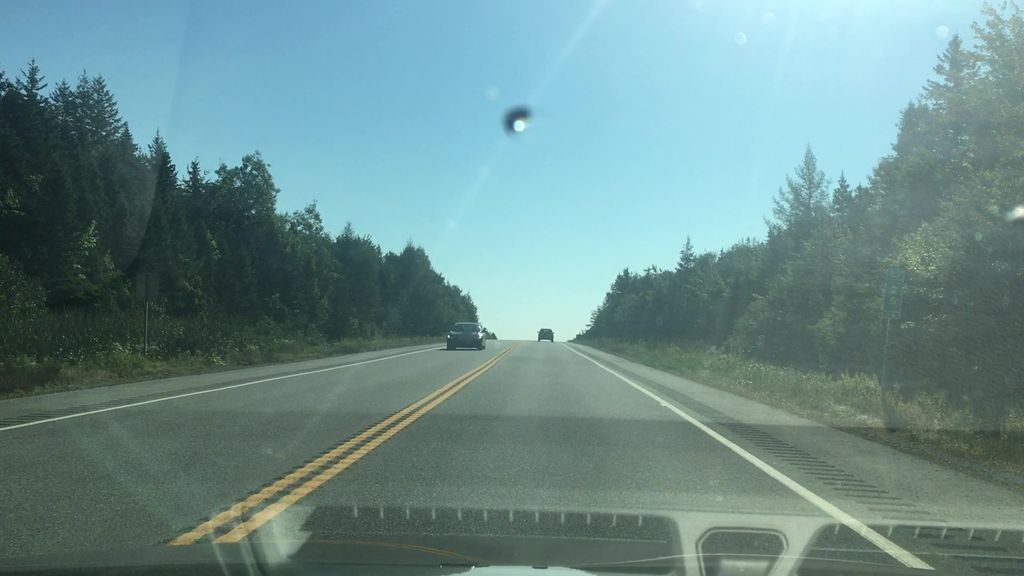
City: halifax